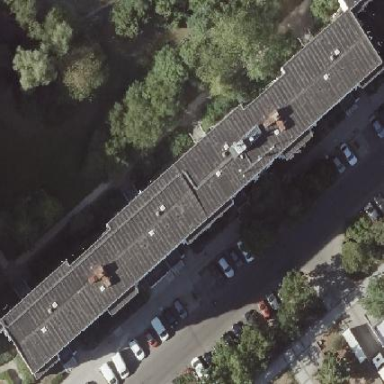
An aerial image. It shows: Flat-roofed apartment building.